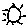
Label: sun